Question: I have created
a static html page in a play 2.2.1 project.
My public folder looks like that:

These are my stylesheet links:
'''
<link rel="stylesheet" href="assets/bootstrap/css/bootstrap.min.css">
<link rel="stylesheet" href="assets/font-awesome/css/font-awesome.css">
<link rel="stylesheet" href="assets/css/social-icons.css">
<link rel="stylesheet" href="assets/css/coming-soon-style.css">
'''
However, when I open the site I only get the html.
I appreciate your answer!
My routes:
'''
GET / controllers.Assets.at(path="/public", file="comingSoon.html")
GET /coming-soon_followUpPage.html controllers.Assets.at(path="/public", file="coming-soon_followUpPage.html")
'''
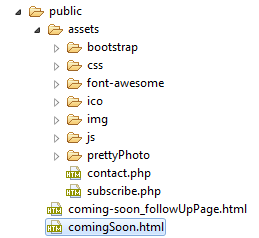
Answer: Move all files/folders from '/public/assets/' directory one level higher, so for an instance instead '/public/assets/bootstrap' it should be '/public/bootstrap'
As I can see you are using default route for assets, which means that every file/folder placed in '/public' folder will be available with 'assets/file' or 'assets/folder' within your templates.
If you are gonna to keep them in '/public/assets/file.css' style you just need to use proper path in your templates, ie.:
'''
<link rel="stylesheet" href="assets/assets/bootstrap/css/bootstrap.min.css">
'''
Anyway as you can see it doesn't make sense ;)